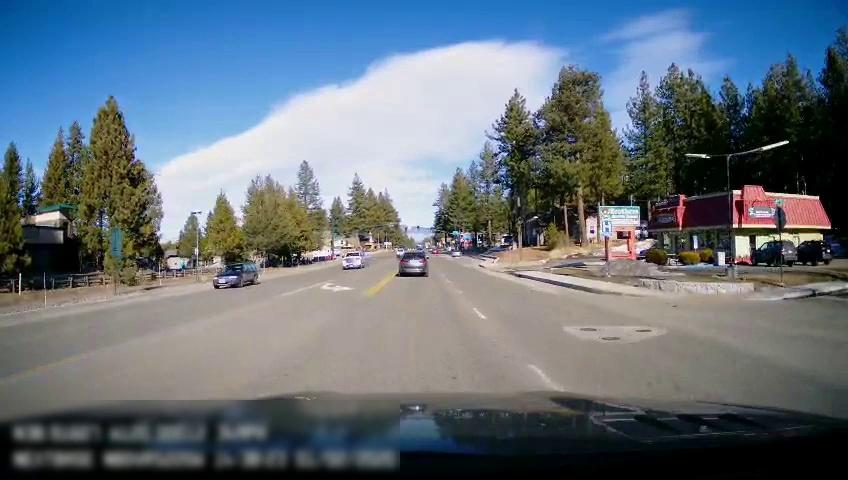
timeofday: Day
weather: Sunny
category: Drivable Space
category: Vehicles | SUV
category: Vehicles | Car
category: Vehicles | Truck
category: Vehicles | SUV
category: Vehicles | SUV
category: Lanes | Opposite Lane
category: Lanes | Opposite Lane
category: Lanes | Current Lane
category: Traffic | Signs